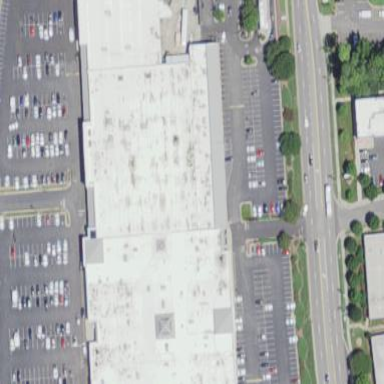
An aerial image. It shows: Retail building.